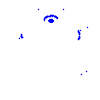
Particle: kaon